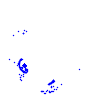
Particle: kaon